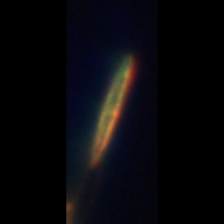
Taxon: Pennate
Group: Diatoms